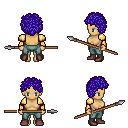
a pixel art fantasy rpg character, female body template, human, tanned skin, gold arm armor, teal pants, blue curly afro hairstyle, maroon shoes, spear, four views (front, back, left, right), 2x2 character sprite sheet, small pixel art, hard edges, no anti-aliasing